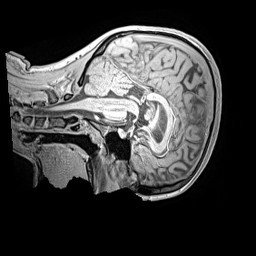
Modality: MP2RAGE
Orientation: sagittal
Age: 13
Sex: female
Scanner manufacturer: siemens
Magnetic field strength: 3 T
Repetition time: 4 s
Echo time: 0.00299 s